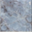
Piece: xx